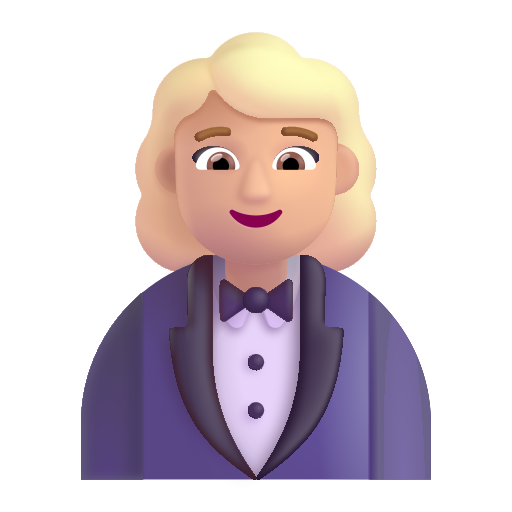
woman in tuxedo color  light